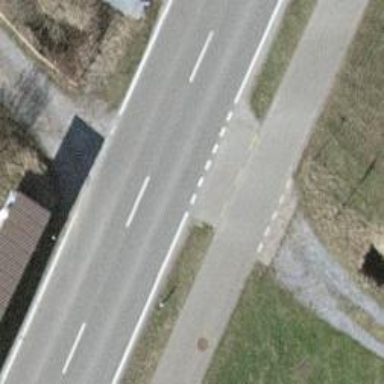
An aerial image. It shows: Secondary road with asphalt surface.